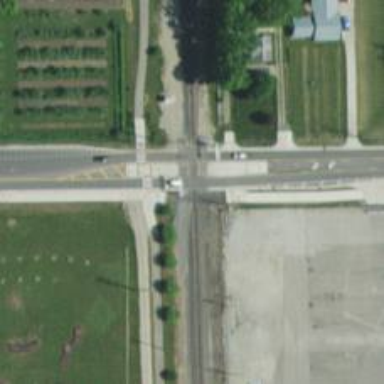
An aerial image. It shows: Railway crossing.